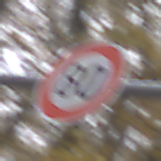
Verkehrszeichen: Geschwindigkeit80
Umgebung: Outdoor, Nature
Tageszeit: MorningAfternoon
Wetter: Overcast
Licht: Natural
Jahreszeit: Autumn
Kontrast: LowContrast